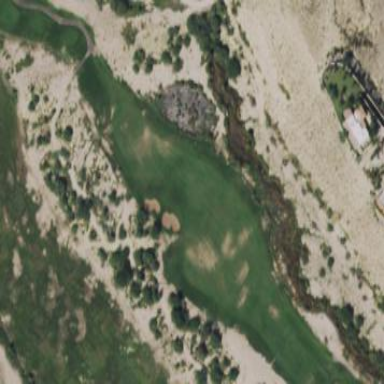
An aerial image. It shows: Area with grass used as rough in golf course.